Question: In my 'JavaFX' 'TableView' I have one 'TableColumn' on which I have set Cell Factory to render 'ProgressBar' and for other 'TableColumn's I have set Cell Factory to show 'ToolTip'. Like the image below. Second Column is showing Progress Bar and other 3 Columns are render to show Tool tip, that has simple string values to show.

I was getting issue in which the 'TableView' was not displaying/showing updated values in the table i.e UI is not validating/refreshing/painting the 'TableView' elements. If I clicked on 'ColumnHeader' to sort any column then only I can see the 'TableView' updating. Manually sort the table column to refresh the table content is not making sense so I have searched and found solution to show/hide the Table Columns for updating the Table View.
To resolved the issue I have written a code below to solve the 'TableView' Updating/Refreshing issue but due to this code now 'ToolTip' are not getting visible.
'''
class TableProgressBarUpdator implements Runnable {
TableView table;
public TableProgressBarUpdator(TableView fxtable) {
table = fxtable;
}
public void start() {
new Thread(this).start();
}
public void run() {
while (keepUpdating) {
try {
updateProgressbar();
Thread.sleep(1000);
} catch (Exception e) {
LogHandler.doErrorLogging("Error while updating tables cell", e);
}
}
LogHandler.doDebugLogging("Table process repainting is completed.");
}
private void updateProgressbar() throws Exception {
Platform.runLater(new Runnable() {
@Override
public void run() {
((TableColumn) table.getColumns().get(0)).setVisible(false);
((TableColumn) table.getColumns().get(0)).setVisible(true);
}
});
}
}
'''
'''
public void startUpdatingTableProgress() {
keepUpdating = true;
TableProgressBarUpdator tpu = new TableProgressBarUpdator(table);
tpu.start();
}
'''
'''
public void stopUpdatingTableProgress() {
keepUpdating = false;
}
'''
'''
public static class ProgressBarTableCell<S, T> extends TableCell<S, T> {
private final ProgressBar progressBar;
private ObservableValue<T> ov;
public ProgressBarTableCell() {
this.progressBar = new ProgressBar();
progressBar.setPrefHeight(23);
setAlignment(Pos.CENTER);
}
@Override
public void updateItem(T item, boolean empty) {
super.updateItem(item, empty);
if (item == null) {
setGraphic(null);
setText(null);
} else {
if (item.toString().equalsIgnoreCase("Processing")) {
Platform.runLater(new Runnable() {
@Override
public void run() {
if (getGraphic() == null) {
setGraphic(progressBar);
progressBar.setProgress(-1);
} else {
ProgressBar objpProgressBar = (ProgressBar) getGraphic();
objpProgressBar.setProgress(-1);
}
setContentDisplay(ContentDisplay.GRAPHIC_ONLY);
}
});
} else {
Platform.runLater(new Runnable() {
@Override
public void run() {
if (getGraphic() == null) {
setGraphic(progressBar);
progressBar.setProgress(0);
} else {
ProgressBar objpProgressBar = (ProgressBar) getGraphic();
objpProgressBar.setProgress(0);
}
setContentDisplay(ContentDisplay.GRAPHIC_ONLY);
}
});
}
}
}
}
'''
'''
public class ToolTip extends TableCell {
@Override
protected void updateItem(Object object, boolean selected) {
if (object == null) {
setGraphic(null);
setText(null);
}else{
setText(object.toString());
setTooltip(new Tooltip(object.toString()));
}
}
}
'''
'''
((TableColumn) table.getColumns().get(0)).setVisible(false);
((TableColumn) table.getColumns().get(0)).setVisible(true);
'''
In all due to these two lines my Tool Tip Render is not working and If I remove these two lines then Table View Content are not Refreshing/Updating.
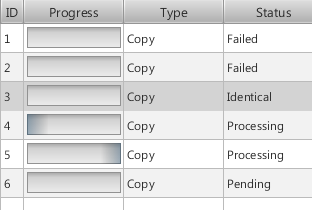
Answer: You don't need to update 'TableView' manually. may be there are problem in your class associated with that 'TableView's column'.
You have to create class as given below :
'''
public static class Test{
private StringProperty name;
private Test() {
name = new SimpleStringProperty();
}
public Test(String name) {
this.name = new SimpleStringProperty(name);
}
public void setName(String name) {
this.name.set(name);
}
public String getName() {
return name.get();
}
public StringProperty nameProperty() {
return name;
}
'''
}